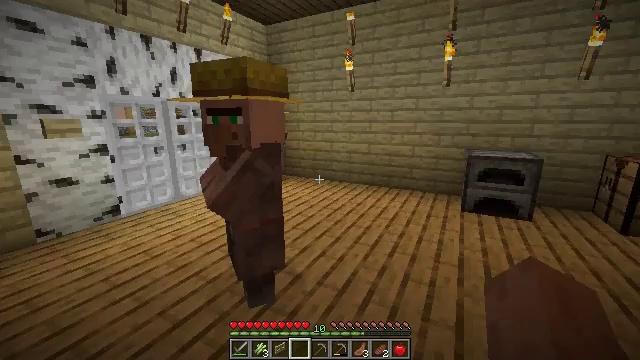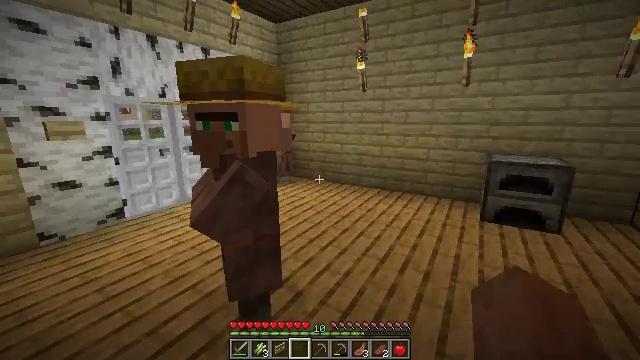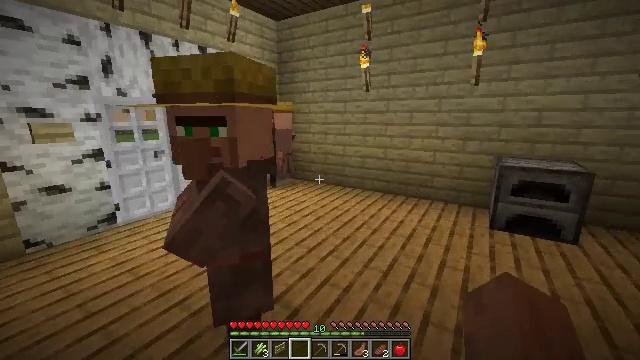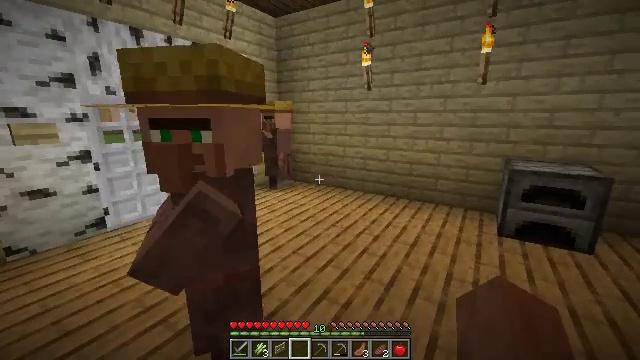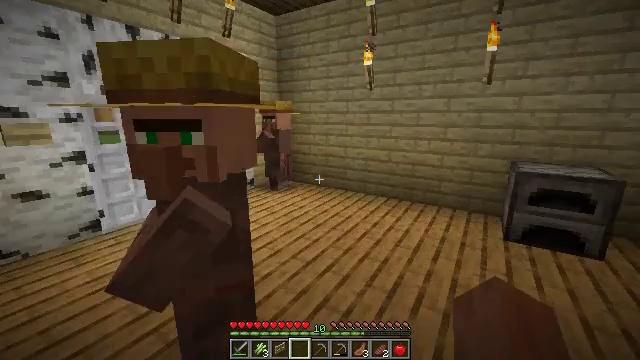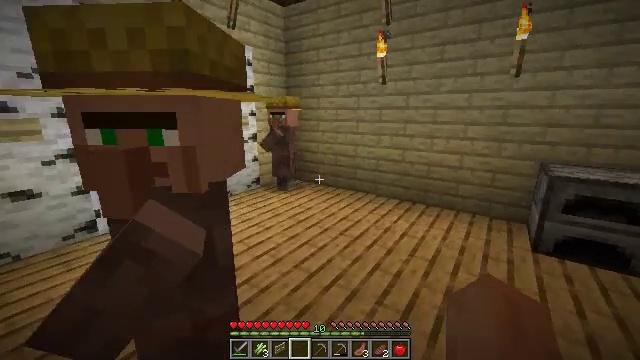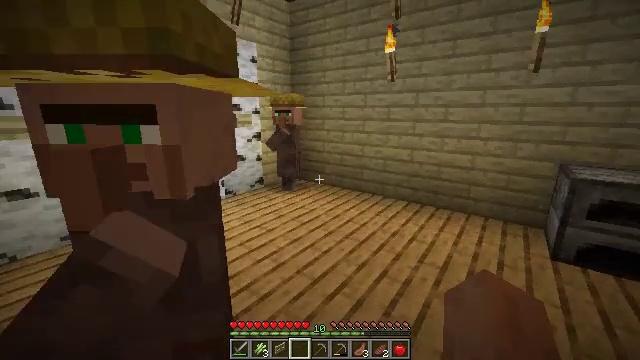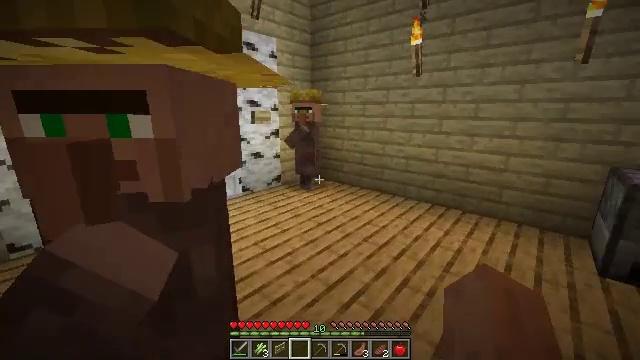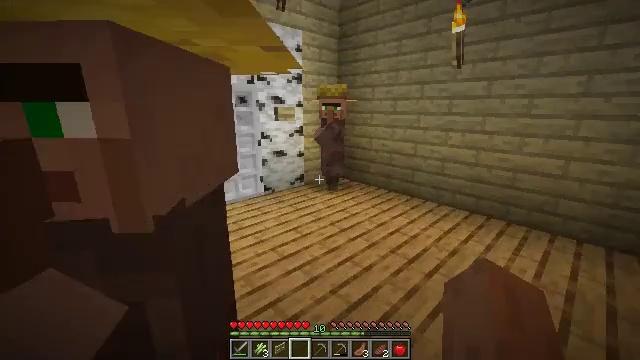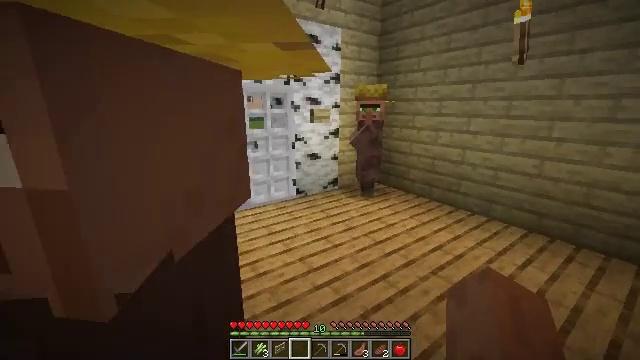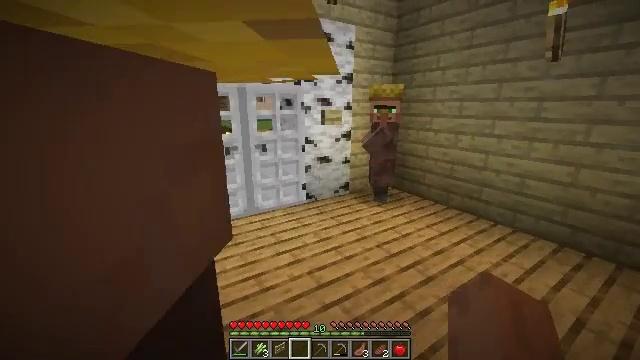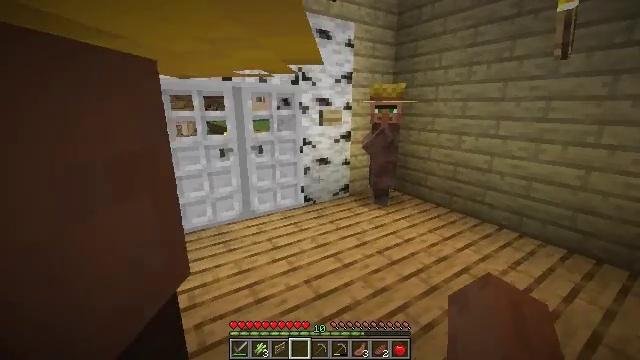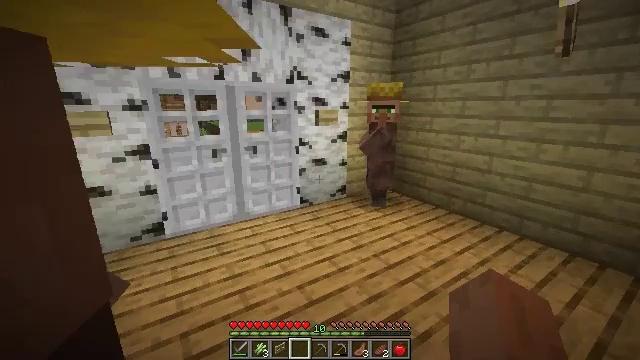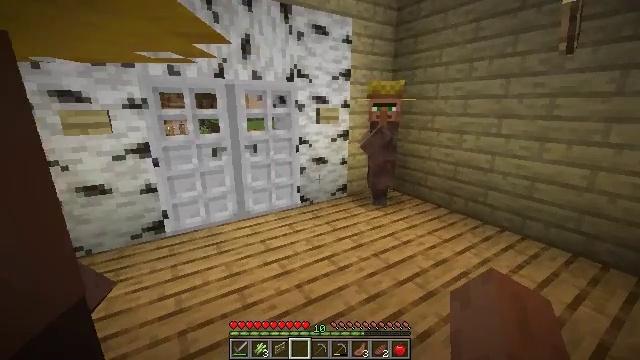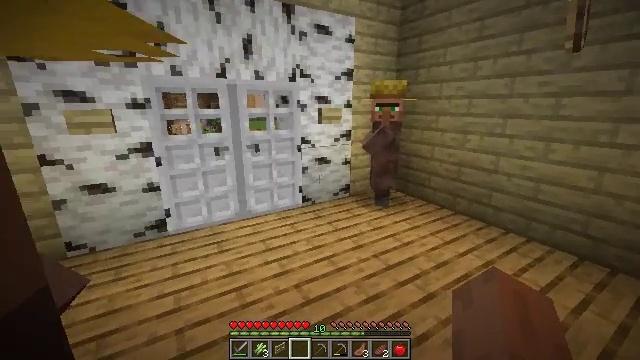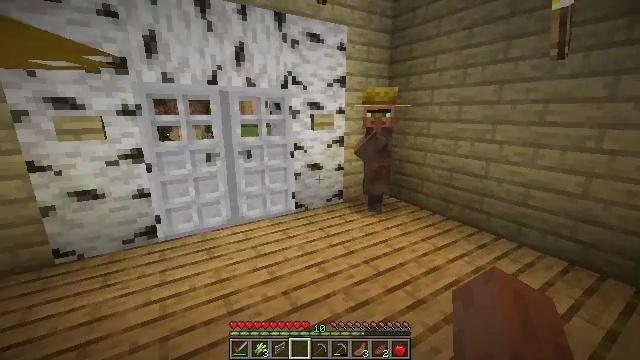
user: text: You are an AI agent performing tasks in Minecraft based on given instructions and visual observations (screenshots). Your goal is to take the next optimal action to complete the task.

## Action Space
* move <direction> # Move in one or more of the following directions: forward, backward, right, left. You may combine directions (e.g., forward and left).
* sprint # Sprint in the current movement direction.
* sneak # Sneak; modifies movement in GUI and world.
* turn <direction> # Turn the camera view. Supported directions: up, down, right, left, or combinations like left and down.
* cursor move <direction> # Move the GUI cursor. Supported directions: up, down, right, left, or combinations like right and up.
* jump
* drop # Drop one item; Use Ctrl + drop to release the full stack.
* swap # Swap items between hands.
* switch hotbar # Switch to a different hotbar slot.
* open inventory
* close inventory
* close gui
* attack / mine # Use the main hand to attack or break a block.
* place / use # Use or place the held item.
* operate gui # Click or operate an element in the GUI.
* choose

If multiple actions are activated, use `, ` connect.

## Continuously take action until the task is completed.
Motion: motion action
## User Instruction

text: Left click to destroy the birch fence.
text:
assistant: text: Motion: move forward, turn left
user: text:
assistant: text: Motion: move forward
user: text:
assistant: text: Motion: move forward
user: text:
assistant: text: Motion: move forward
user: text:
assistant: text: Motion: move forward, turn left
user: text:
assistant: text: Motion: move forward, turn left
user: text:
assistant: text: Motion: move forward, turn left
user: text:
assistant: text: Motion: move forward, turn left
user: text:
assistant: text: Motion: move forward, turn left
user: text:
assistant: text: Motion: move forward, turn left
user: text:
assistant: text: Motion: no_op
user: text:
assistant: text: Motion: no_op
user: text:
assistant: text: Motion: no_op
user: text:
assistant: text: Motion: turn left
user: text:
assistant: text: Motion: turn up
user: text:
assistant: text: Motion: turn up
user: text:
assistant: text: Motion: no_op
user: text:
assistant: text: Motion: no_op
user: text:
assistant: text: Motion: no_op
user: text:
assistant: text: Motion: move forward, turn right
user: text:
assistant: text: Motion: move forward, turn down
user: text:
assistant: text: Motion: move forward, turn left
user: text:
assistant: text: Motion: move forward, turn left
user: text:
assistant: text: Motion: move forward, turn left
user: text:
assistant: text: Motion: move forward, turn left
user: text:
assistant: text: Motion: move forward, turn left
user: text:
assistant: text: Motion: move forward, turn left
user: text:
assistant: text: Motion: move forward, turn left
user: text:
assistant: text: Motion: move forward, turn left
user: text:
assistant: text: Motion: move forward